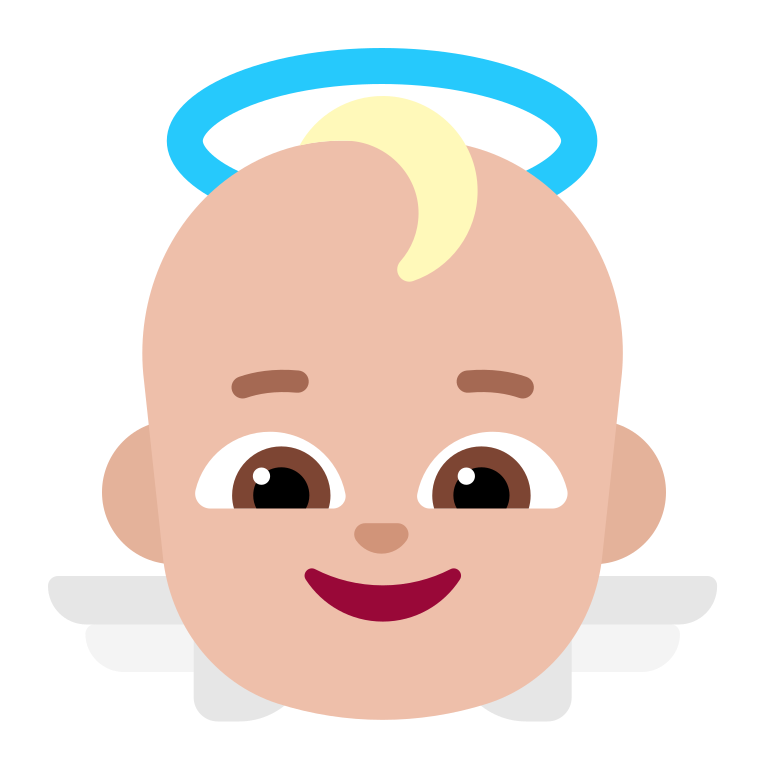
baby angel flat  light